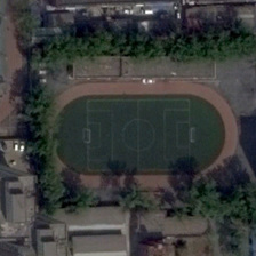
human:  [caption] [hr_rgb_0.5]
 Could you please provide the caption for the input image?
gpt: There are two playgrounds and some buildings separated by tree lines.

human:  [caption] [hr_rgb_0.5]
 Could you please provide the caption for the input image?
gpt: There are two playgrounds and some buildings separated by trees.

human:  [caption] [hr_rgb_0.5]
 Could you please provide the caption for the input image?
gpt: There are two playgrounds and several building trees separated by rows.

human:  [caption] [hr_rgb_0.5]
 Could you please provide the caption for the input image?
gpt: There are two playgrounds and independent trees.

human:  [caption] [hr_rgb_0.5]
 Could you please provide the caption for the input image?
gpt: There are two playgrounds and a tree.